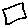
Label: square